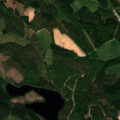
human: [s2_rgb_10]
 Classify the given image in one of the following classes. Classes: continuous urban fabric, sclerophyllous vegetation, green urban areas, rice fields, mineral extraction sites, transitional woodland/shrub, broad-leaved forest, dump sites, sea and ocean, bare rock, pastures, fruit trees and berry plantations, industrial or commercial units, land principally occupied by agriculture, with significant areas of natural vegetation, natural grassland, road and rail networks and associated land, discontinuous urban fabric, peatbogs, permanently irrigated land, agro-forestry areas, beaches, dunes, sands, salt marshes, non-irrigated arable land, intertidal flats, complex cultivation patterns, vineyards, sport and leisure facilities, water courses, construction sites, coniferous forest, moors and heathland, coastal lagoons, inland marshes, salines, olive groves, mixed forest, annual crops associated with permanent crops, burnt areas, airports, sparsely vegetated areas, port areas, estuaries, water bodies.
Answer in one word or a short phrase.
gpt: land principally occupied by agriculture, with significant areas of natural vegetation, coniferous forest, mixed forest, transitional woodland/shrub